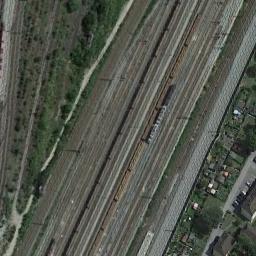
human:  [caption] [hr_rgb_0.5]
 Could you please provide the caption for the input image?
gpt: There are three parallel railway lines here .

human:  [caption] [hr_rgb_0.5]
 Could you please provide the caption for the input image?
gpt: These railways have a train on the track and a residential area is on one side of the railways .

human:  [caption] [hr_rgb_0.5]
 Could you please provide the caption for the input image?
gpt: The railway is next to some trees and grass .

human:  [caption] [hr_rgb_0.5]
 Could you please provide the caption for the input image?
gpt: There are many buildings and trees beside the railway .

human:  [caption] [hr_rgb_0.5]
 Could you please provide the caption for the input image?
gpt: There are some green bushes and buildings beside the railway .